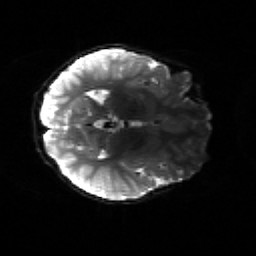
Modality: sbref
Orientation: axial
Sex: male
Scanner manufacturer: siemens
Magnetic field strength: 3 T
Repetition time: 5 s
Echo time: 0.071 s